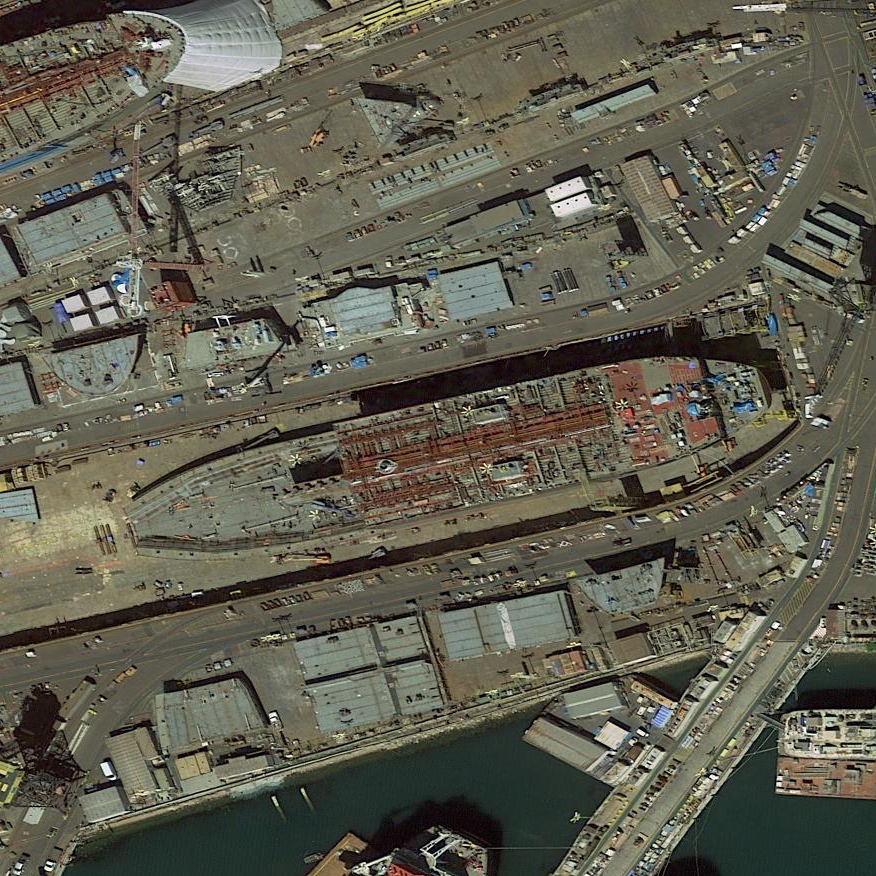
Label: civil